Interaction volume radius: 5 \u00c5
Interaction volume height: 15 \u00c5
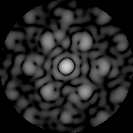
Disorder parameter: 0.4619